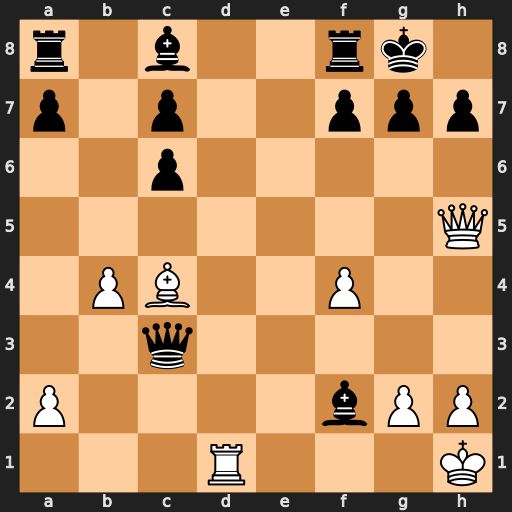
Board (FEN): r1b2rk1/p1p2ppp/2p5/7Q/1PB2P2/2q5/P4bPP/3R3K
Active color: w
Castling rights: -
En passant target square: -
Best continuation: Qxf7+ Rxf7 Rd8#